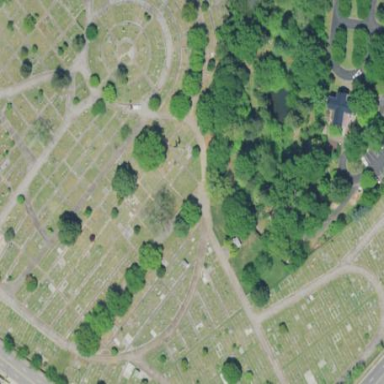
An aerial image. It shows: Cemetery.